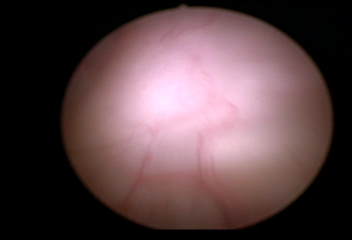
Modality: WLC
Class: Normal mucosa
Bladder cancer association: No